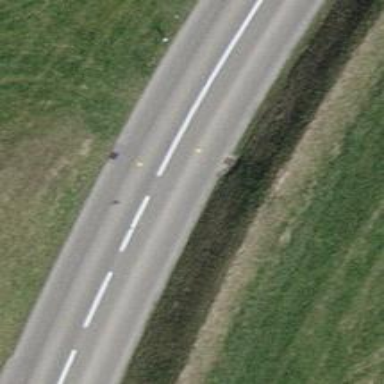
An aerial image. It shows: Tertiary road with asphalt surface.